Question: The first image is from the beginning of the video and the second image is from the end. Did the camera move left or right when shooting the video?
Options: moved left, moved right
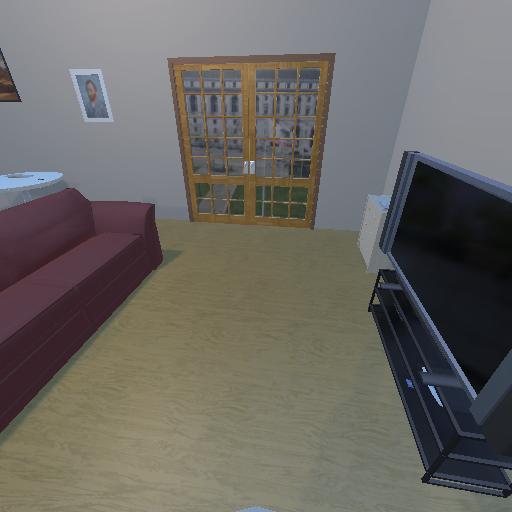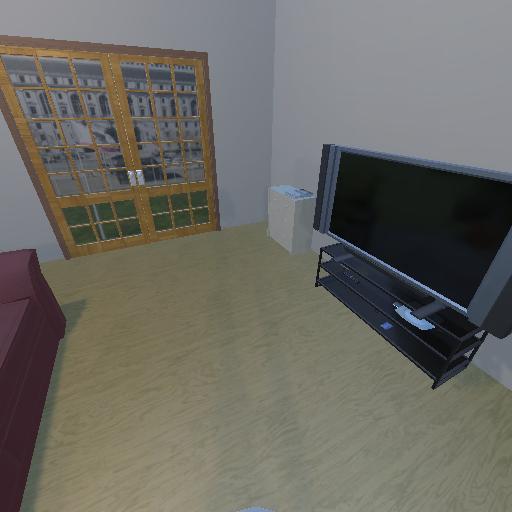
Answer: moved left